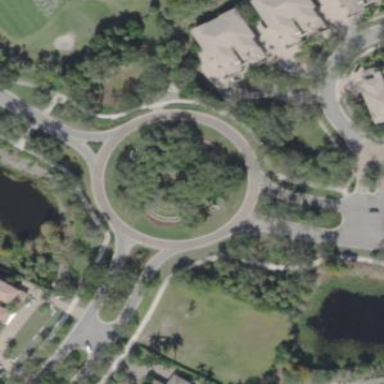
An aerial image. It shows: Roundabout on residential road.